Question: I'm having some difficulty getting just a basic pdf document to render within cakephp.
(I am interested in dynamically rendering the view, not downloading the pdf.)
Here's what I've done and I'm just getting a pdf gibberish.

Added fpdf class files in the Vendor folders.
(Vendors autoload and I have access to the class)
Created app/View/Layouts/pdf.ctp
'''
header("Content-type: application/pdf");
echo $content_for_layout;
'''
Created controller action:
'''
public function document(){
App::import('Vendor','Fpdf/fpdf');
$this->layout = 'pdf';
$this->render()
}
'''
Created matching document.ctp View for the above controller action:
'''
$fpdf = new FPDF();
$fpdf->AddPage();
$fpdf->SetFont('Courier','B',16);
$fpdf->Cell(40,10,'Hello world');
$fpdf->Output();
'''
In the config/routes I have tried with and without this...
'''
Router::parseExtensions('pdf');
'''
Where am I going wrong?
This all works so well in a non-cakephp environment.
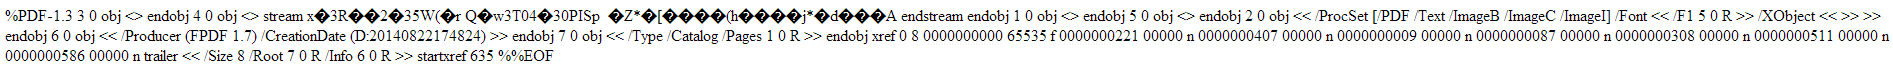
Answer: Turns out I was pretty close.
I've been told that the above actually works in older version of cakephp (ie 1.3).
I didn't verify since I don't use any of the older versions.
First off... the config file modification was not needed in my case.
Deleted from the layout:
'''
header("Content-type: application/pdf");
'''
Added to the controller:
'''
$this->request->type('application/pdf');
'''
So simply moving the content-type declaration from the layout to the controller did the trick for me.
Hope this helps someone.